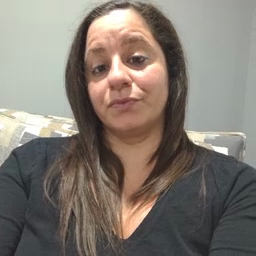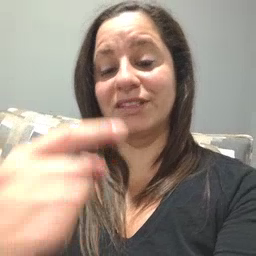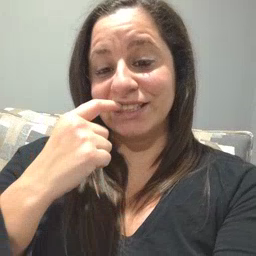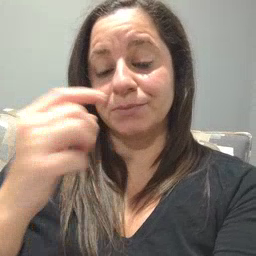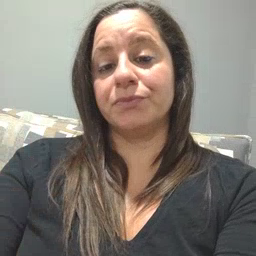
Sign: tooth